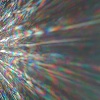
Label: sunburn